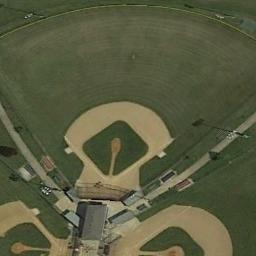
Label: baseball_diamond